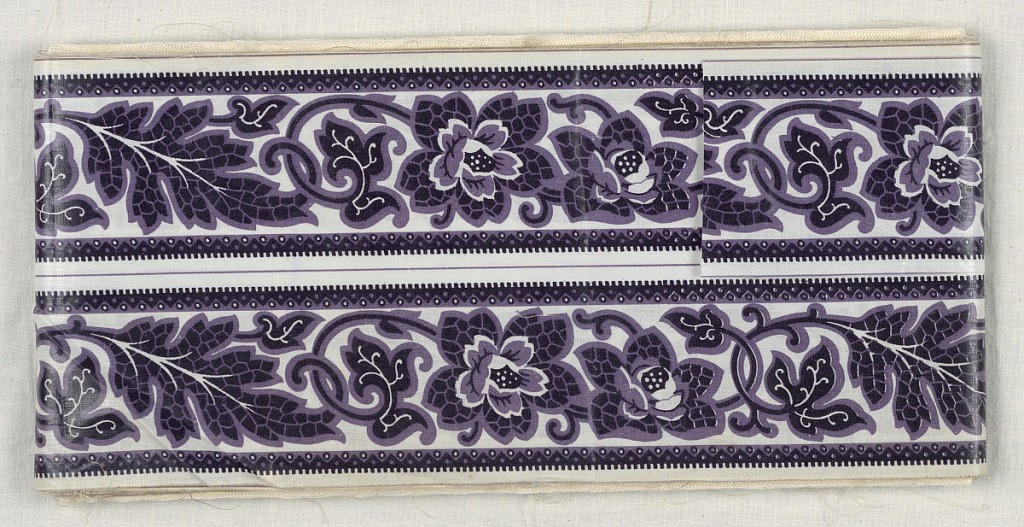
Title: Borders
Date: mid-19th century
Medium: cotton Technique: roller printed on plain weave and glazed
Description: Two borders of abstracted floral pattern partially cut apart at the start. In purple and black on white.